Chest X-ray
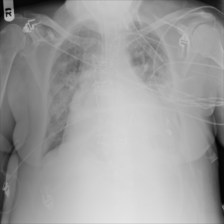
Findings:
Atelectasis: negative
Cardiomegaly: negative
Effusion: negative
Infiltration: negative
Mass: negative
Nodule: negative
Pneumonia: negative
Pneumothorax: negative
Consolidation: negative
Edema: negative
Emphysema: negative
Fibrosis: negative
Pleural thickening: negative
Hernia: negative